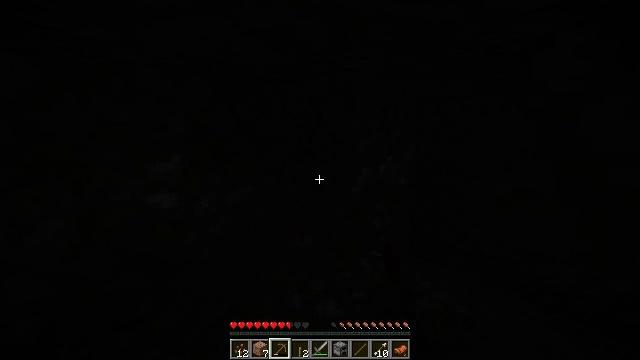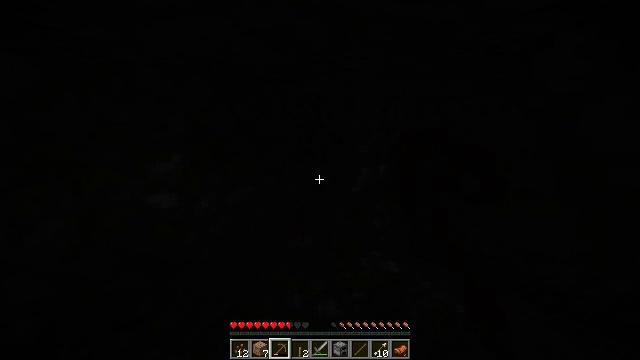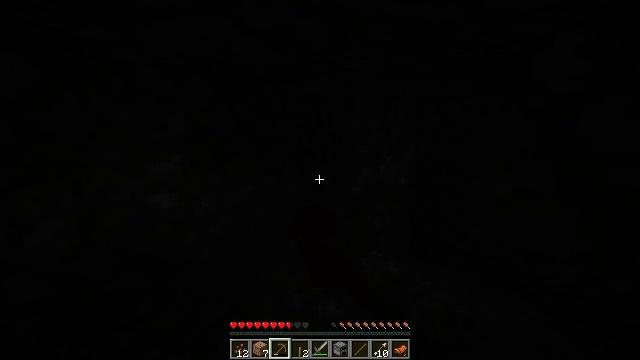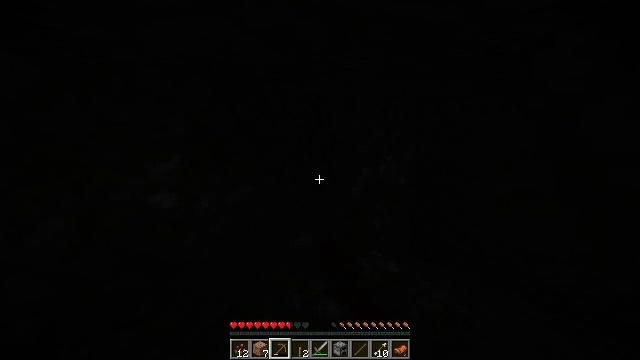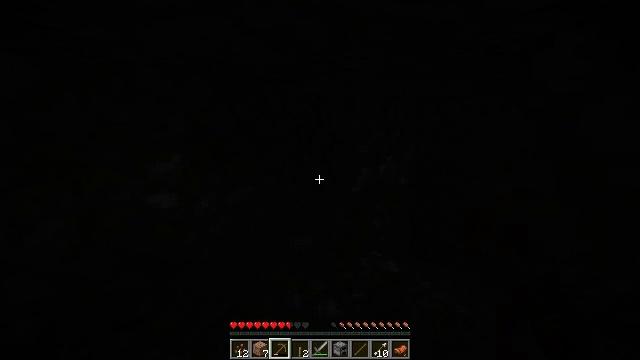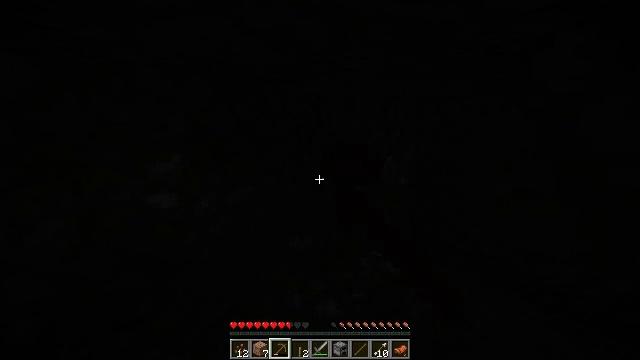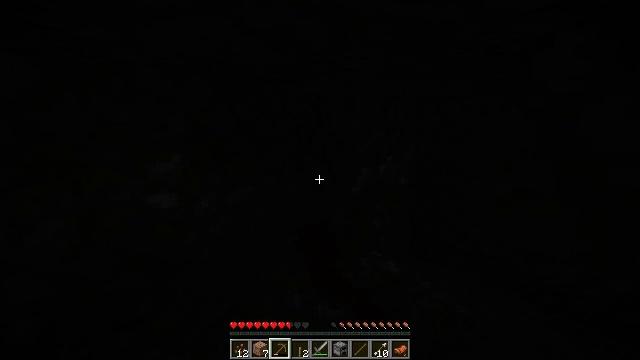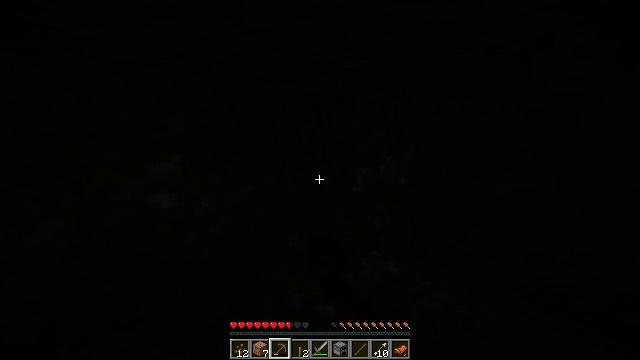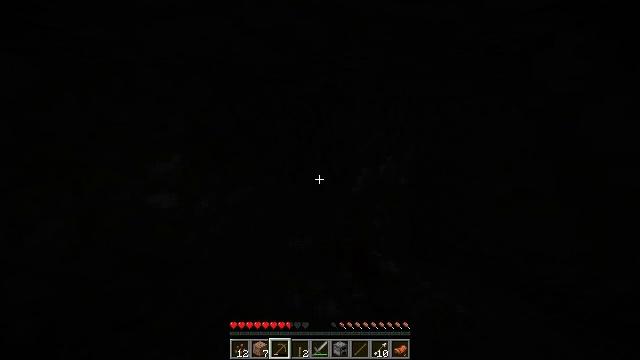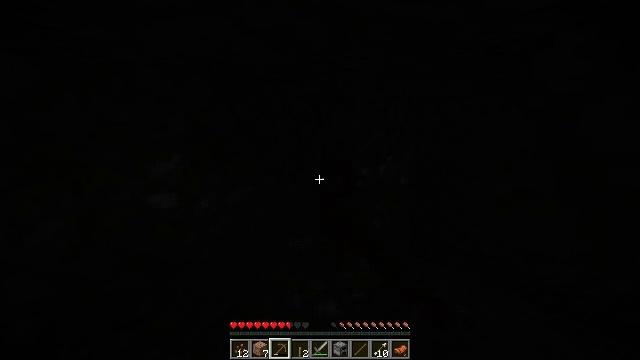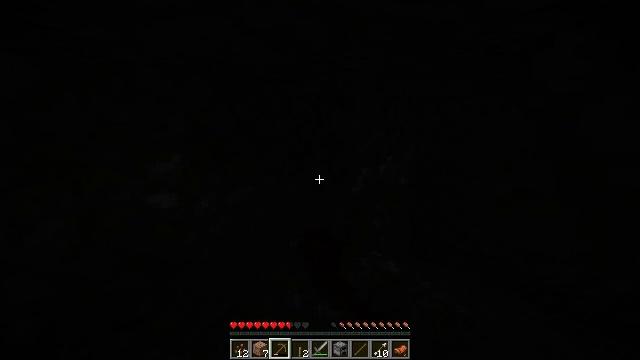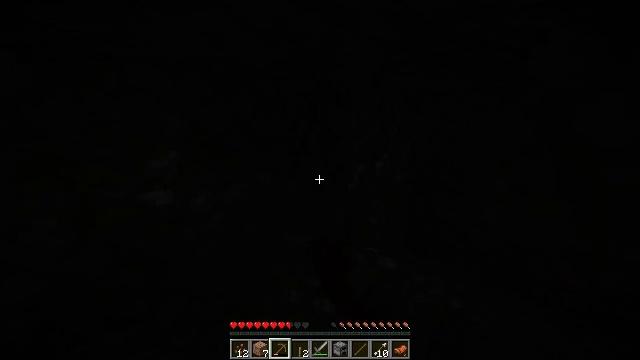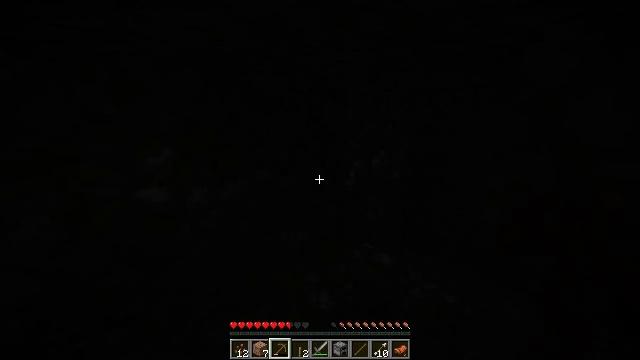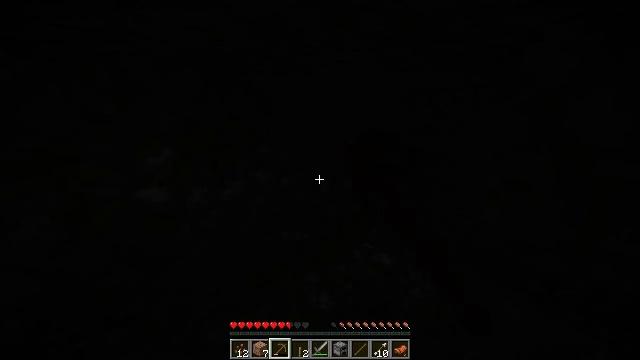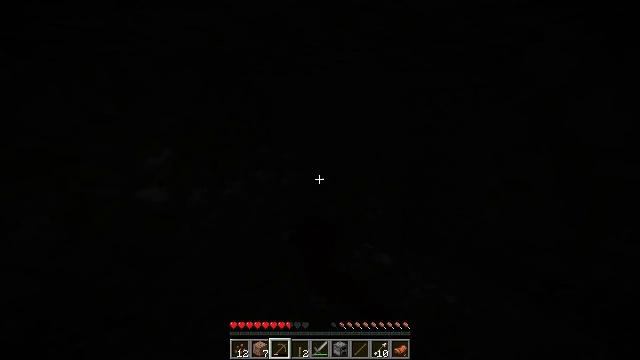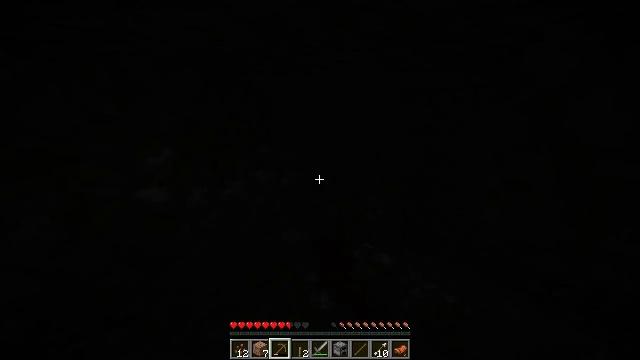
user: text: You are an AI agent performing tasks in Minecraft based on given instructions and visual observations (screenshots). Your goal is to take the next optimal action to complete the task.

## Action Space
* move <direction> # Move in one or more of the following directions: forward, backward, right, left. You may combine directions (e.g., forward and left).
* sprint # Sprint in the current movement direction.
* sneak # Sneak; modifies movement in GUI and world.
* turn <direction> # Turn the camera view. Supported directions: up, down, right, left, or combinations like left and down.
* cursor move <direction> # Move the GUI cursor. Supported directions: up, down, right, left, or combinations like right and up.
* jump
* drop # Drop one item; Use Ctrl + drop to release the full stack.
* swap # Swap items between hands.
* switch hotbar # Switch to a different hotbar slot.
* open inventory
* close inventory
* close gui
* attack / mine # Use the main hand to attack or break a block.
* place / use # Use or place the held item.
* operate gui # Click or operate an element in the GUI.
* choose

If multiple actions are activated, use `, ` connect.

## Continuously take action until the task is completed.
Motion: motion action
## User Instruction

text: Digging the cobblestone underground.
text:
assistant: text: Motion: attack / mine
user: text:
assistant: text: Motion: attack / mine
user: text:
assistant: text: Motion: attack / mine
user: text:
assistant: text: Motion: attack / mine
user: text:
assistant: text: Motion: attack / mine
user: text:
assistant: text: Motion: attack / mine
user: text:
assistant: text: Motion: attack / mine
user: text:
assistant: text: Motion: attack / mine
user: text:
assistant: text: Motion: attack / mine
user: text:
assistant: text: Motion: attack / mine
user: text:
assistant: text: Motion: attack / mine
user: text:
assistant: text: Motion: attack / mine
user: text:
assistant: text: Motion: attack / mine
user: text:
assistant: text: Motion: attack / mine
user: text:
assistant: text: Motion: attack / mine
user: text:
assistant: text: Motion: attack / mine
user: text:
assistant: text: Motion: attack / mine
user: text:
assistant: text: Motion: attack / mine